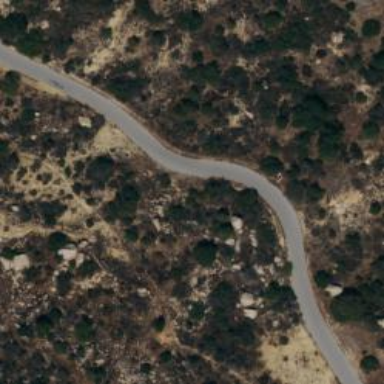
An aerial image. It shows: View of road.